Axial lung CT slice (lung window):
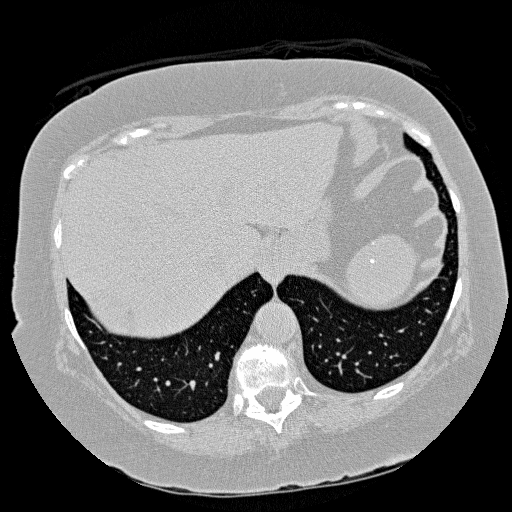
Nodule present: no